Question: I am making an app in which i have to do make the following .I donot know how to do this(On click of oil the following data appears and when we click again the data hides.).Any help will be appreciated.
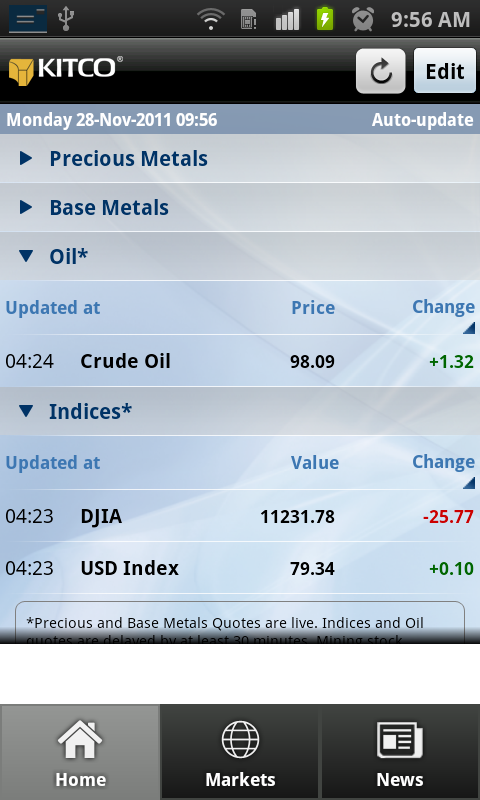
Answer: Have a look at "ExpandableListView". Expandable lists are used for exactly these purpose.